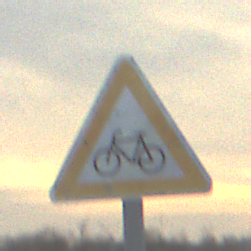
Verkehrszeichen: RadverkehrRechts
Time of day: SunriseSunset
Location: Outdoor (Nature)
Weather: PartlyCloudy
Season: NotSpecified
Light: Natural